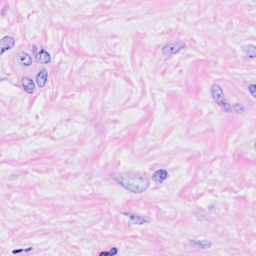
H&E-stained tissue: Breast